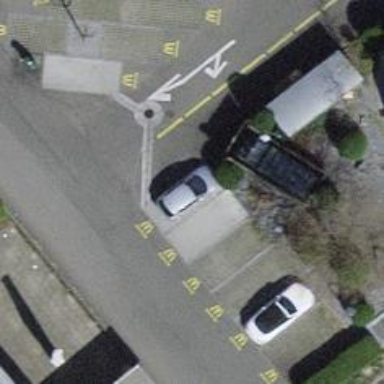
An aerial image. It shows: Charging station.